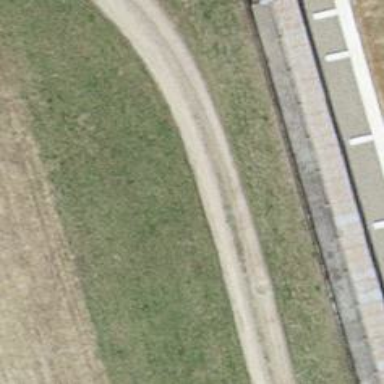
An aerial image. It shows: Pebblestone track with grade2 tracktype.